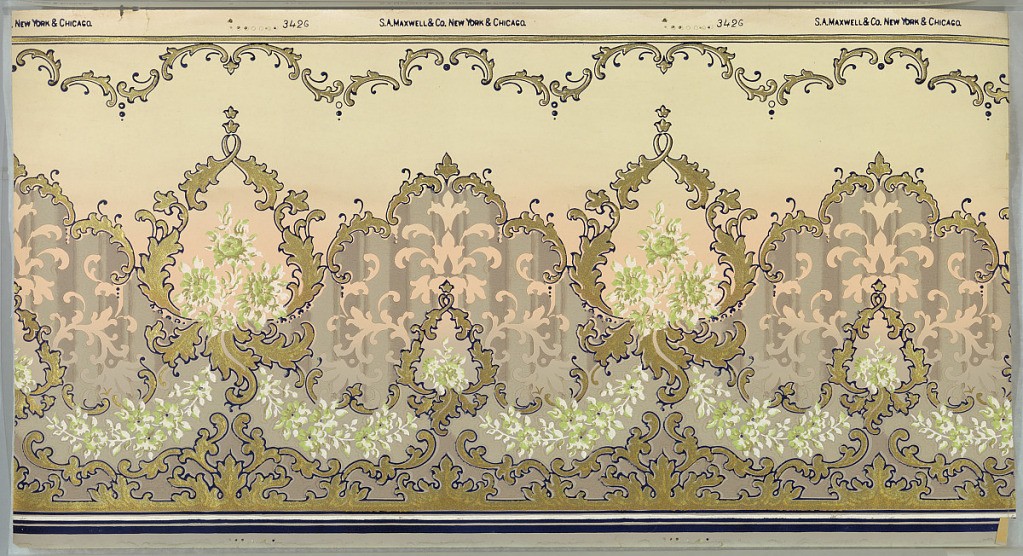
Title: Frieze
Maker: Maxwell & Co., S.A., Chicago, Illinois, USA
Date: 1905–1915
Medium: Machine-printed paper, liquid mica
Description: Alternating large and small floral medallions with bouquet insets, connected by floral swag and foliate scrolls. Top and bottom have scalloping designs of foliate scrolls. Background of the bottom half of the frieze is stripes of green and grey with negative spaces in the shape of floral and foliate motifs. Grounding shades from green grey to grey to pink to light green. Printed in white, dark blue, greens, greys, and gold mica.
Printed in top selvedge: "S. A. Maxwell & Co. New York & Chicago 3426"